Question: I'm creating a web project in Visual Studio 2012 using C# which fetch data from database and shows in a grid-view. There are many number of columns in the database, which shows on the grid-view as it is. I want to make an option for the user to eliminate unwanted columns using check-boxes and after checking, on a button click it must update.
Till now I've tried doing the code shown below but no luck.
'''
protected void btn_modify_Click(object sender, EventArgs e)
{
if (CheckBox2.Checked)
{
this.GridView1.Columns[2].Visible = false;
}
else
{
this.GridView1.Columns[2].Visible = true;
}
}
'''
.aspx code is as follows.
'''
<%@ Page Language="C#" AutoEventWireup="true" CodeBehind="Reporting Mopdule.aspx.cs" Inherits="WebApplication1.Reporting_Mopdule" %>
<%@ Register assembly="AjaxControlToolkit" namespace="AjaxControlToolkit" tagprefix="ajax" %>
<!DOCTYPE html>
<html xmlns="http://www.w3.org/1999/xhtml">
<head runat="server">
<title></title>
<style type="text/css">
.newStyle1 {
font-family: "Gill Sans", "Gill Sans MT", Calibri, "Trebuchet MS", sans-serif;
font-size: x-large;
}
.newStyle2 {
font-family: "Gill Sans", "Gill Sans MT", Calibri, "Trebuchet MS", sans-serif;
color: #0000FF;
}
.newStyle3 {
font-family: "Gill Sans", "Gill Sans MT", Calibri, "Trebuchet MS", sans-serif;
color: #0000FF;
}
.newStyle4 {
color: #0000FF;
font-family: "Gill Sans", "Gill Sans MT", Calibri, "Trebuchet MS", sans-serif;
}
.newStyle5 {
font-family: "Gill Sans", "Gill Sans MT", Calibri, "Trebuchet MS", sans-serif;
color: #0000FF;
}
.auto-style3 {
width: 122px;
}
.newStyle6 {
font-family: "Gill Sans", "Gill Sans MT", Calibri, "Trebuchet MS", sans-serif;
font-size: x-large;
}
.newStyle7 {
position: absolute;
}
.auto-style5 {
width: 117px;
}
.auto-style7 {
width: 59px;
}
.auto-style8 {
width: 65px;
}
.newStyle8 {
position: absolute;
}
.newStyle9 {
position: absolute;
}
.auto-style9 {
width: 305px;
}
.newStyle10 {
position: absolute;
}
.newStyle11 {
text-decoration: underline;
}
</style>
</head>
<body>
<form id="form1" runat="server">
<div>
<ajax:ToolkitScriptManager ID="toolkit1" runat="server"></ajax:ToolkitScriptManager>
</div>
&nbsp;&nbsp;&nbsp;&nbsp;&nbsp;&nbsp;&nbsp;&nbsp;
<table style="width:100%;">
<caption style="width: 478px">
<asp:Label ID="Label6" runat="server" CssClass="newStyle6" Font-Bold="True" Text="Report On Energy Development"></asp:Label>
</caption>
<tr>
<td>&nbsp;</td>
<td>&nbsp;</td>
</tr>
</table>
&nbsp;
<table style="width: 69%; margin-top: 0px; height: 303px;">
<caption>
<br />
</caption>
<tr>
<td class="auto-style5">
<asp:Label ID="Label1" runat="server" CssClass="newStyle2" Text="State"></asp:Label>
</td>
<td>
<asp:Label ID="Label2" runat="server" CssClass="newStyle3" Text="Cluster"></asp:Label>
</td>
<td class="auto-style9">
<asp:Label ID="Label3" runat="server" CssClass="newStyle4" Text="DateFrom : "></asp:Label>
</td>
<td class="auto-style3">
<asp:Label ID="Label4" runat="server" CssClass="newStyle5" Text="DateTo :"></asp:Label>
</td>
<td class="auto-style7">&nbsp;</td>
<td class="auto-style8">
<asp:Button ID="Button3" runat="server" Height="34px" OnClick="Button3_Click" Text="Export To Excel" Width="138px" />
</td>
<td class="auto-style8" rowspan="11">
<asp:Panel ID="Panel1" runat="server" Width="224px">
<table style="width: 99%;">
<tr>
<td>
<asp:CheckBox ID="CheckBox17" runat="server" AutoPostBack="True" OnCheckedChanged="CheckBox17_CheckedChanged" Text="All" />
</td>
</tr>
<tr>
<td>
<asp:CheckBox ID="CheckBox2" runat="server" Text="SerialNo" OnCheckedChanged="CheckBox2_CheckedChanged" />
</td>
</tr>
<tr>
<td>
<asp:CheckBox ID="CheckBox11" runat="server" Text="Load_Enegy_Cumulative" />
</td>
</tr>
<tr>
<td>
<asp:CheckBox ID="CheckBox3" runat="server" Text="SiteName" />
</td>
</tr>
<tr>
<td>
<asp:CheckBox ID="CheckBox12" runat="server" Text="Mains_Energy_Daily" />
</td>
</tr>
<tr>
<td>
<asp:CheckBox ID="CheckBox4" runat="server" Text="SiteId" />
</td>
</tr>
<tr>
<td>
<asp:CheckBox ID="CheckBox13" runat="server" Text="Mains_Energy_Cumulative" />
</td>
</tr>
<tr>
<td>
<asp:CheckBox ID="CheckBox5" runat="server" Text="State" />
</td>
</tr>
<tr>
<td>
<asp:CheckBox ID="CheckBox14" runat="server" Text="Solar_Energy_Daily" />
</td>
</tr>
<tr>
<td>
<asp:CheckBox ID="CheckBox6" runat="server" OnCheckedChanged="CheckBox6_CheckedChanged" Text="Cluster" />
</td>
</tr>
<tr>
<td>
<asp:CheckBox ID="CheckBox15" runat="server" Text="Solar_Energy_Cumulative" />
</td>
</tr>
<tr>
<td>
<asp:CheckBox ID="CheckBox7" runat="server" Text="Date" />
</td>
</tr>
<tr>
<td>
<asp:CheckBox ID="CheckBox16" runat="server" Text="Generate_Date" />
</td>
</tr>
<tr>
<td>
<asp:CheckBox ID="CheckBox8" runat="server" Text="Dg_Energy_Daily" />
</td>
</tr>
<tr>
<td>
<asp:CheckBox ID="CheckBox9" runat="server" Text="Dg_Energy_Cumulative" />
</td>
</tr>
<tr>
<td>
<asp:CheckBox ID="CheckBox10" runat="server" Text="Load_Energy_Daily" />
</td>
</tr>
</table>
</asp:Panel>
</td>
</tr>
<tr>
<td class="auto-style5">
<asp:DropDownList ID="DropDownList1" runat="server" AutoPostBack="True" OnSelectedIndexChanged="DropDownList1_SelectedIndexChanged">
</asp:DropDownList>
</td>
<td>
<asp:DropDownList ID="DropDownList2" runat="server" AutoPostBack="True">
</asp:DropDownList>
</td>
<td class="auto-style9">
<asp:TextBox ID="TextBox1" runat="server" style="margin-top: 0px" OnTextChanged="TextBox1_TextChanged"></asp:TextBox>
<ajax:CalendarExtender ID="TextBox1_CalendarExtender" runat="server" Enabled="True" TargetControlID="TextBox1">
</ajax:CalendarExtender>
</td>
<td class="auto-style3">
<asp:TextBox ID="TextBox2" runat="server" OnTextChanged="TextBox2_TextChanged" ></asp:TextBox>
<ajax:CalendarExtender ID="TextBox2_CalendarExtender" runat="server" Enabled="True" TargetControlID="TextBox2">
</ajax:CalendarExtender>
</td>
<td class="auto-style7">
<asp:Button ID="Button1" runat="server" Text="Submit" OnClick="Button1_Click" />
</td>
<td class="auto-style8">
<asp:Button ID="Button4" runat="server" Height="30px" OnClick="Button4_Click" Text="Export To PDF" Width="139px" />
</td>
</tr>
<tr>
<td class="auto-style5">
&nbsp;</td>
<td>
&nbsp;</td>
<td class="auto-style9">
&nbsp;</td>
<td class="auto-style3">
<asp:TextBox ID="TextBox3" runat="server" AutoPostBack="True"></asp:TextBox>
</td>
<td class="auto-style7">&nbsp;</td>
<td class="auto-style8">
<asp:Button ID="Button5" runat="server" OnClick="Button5_Click" Text="Hide" Width="44px" />
<asp:Button ID="Button6" runat="server" OnClick="Button6_Click" Text="Show" />
</td>
</tr>
<tr>
<td class="auto-style5">
&nbsp;</td>
<td>
&nbsp;</td>
<td class="auto-style9">
&nbsp;</td>
<td class="auto-style3">
&nbsp;</td>
<td class="auto-style7">
&nbsp;</td>
<td class="auto-style8">
<asp:Button ID="Button7" runat="server" Height="31px" OnClick="Button7_Click" Text="Modify Table" Width="139px"
/>
</td>
</tr>
<tr>
<td class="auto-style5">&nbsp;</td>
<td>&nbsp;</td>
<td class="auto-style9">&nbsp;</td>
<td class="auto-style3">&nbsp;</td>
<td class="auto-style7">&nbsp;</td>
<td class="auto-style8">
&nbsp;</td>
</tr>
<tr>
<td class="auto-style5">&nbsp;</td>
<td>&nbsp;</td>
<td class="auto-style9">&nbsp;</td>
<td class="auto-style3">&nbsp;</td>
<td class="auto-style7">&nbsp;</td>
<td class="auto-style8">
&nbsp;</td>
</tr>
<tr>
<td class="auto-style5">&nbsp;</td>
<td>&nbsp;</td>
<td class="auto-style9">&nbsp;</td>
<td class="auto-style3">&nbsp;</td>
<td class="auto-style7">&nbsp;</td>
<td class="auto-style8">
&nbsp;&nbsp;&nbsp;&nbsp;&nbsp;&nbsp;
</td>
</tr>
<tr>
<td class="auto-style5">&nbsp;</td>
<td>&nbsp;</td>
<td class="auto-style9">&nbsp;</td>
<td class="auto-style3">&nbsp;</td>
<td class="auto-style7">&nbsp;</td>
<td class="auto-style8">&nbsp;</td>
</tr>
<tr>
<td class="auto-style5">
&nbsp;</td>
<td>
&nbsp;</td>
<td class="auto-style9">&nbsp;</td>
<td class="auto-style3">&nbsp;</td>
<td class="auto-style7">&nbsp;</td>
<td class="auto-style8">&nbsp;</td>
</tr>
<tr>
<td class="auto-style5">
&nbsp;</td>
<td>
&nbsp;</td>
<td class="auto-style9">
&nbsp;</td>
<td class="auto-style3">
&nbsp;</td>
<td class="auto-style7">
&nbsp;</td>
<td class="auto-style8">
&nbsp;</td>
</tr>
<tr>
<td class="auto-style5">
&nbsp;</td>
<td>
&nbsp;</td>
<td class="auto-style9">
&nbsp;</td>
<td class="auto-style3">
&nbsp;</td>
<td class="auto-style7">
&nbsp;</td>
<td class="auto-style8">
&nbsp;</td>
</tr>
</table>
&nbsp;&nbsp;<table style="width:100%;">
<tr>
<td>
<asp:UpdatePanel ID="UpdatePanel1" runat="server">
<ContentTemplate>
<asp:GridView ID="GridView1" runat="server" CellPadding="3" Height="185px" OnSelectedIndexChanged="GridView1_SelectedIndexChanged" Width="297px" AutoGenerateColumns="false" BackColor="#DEBA84" BorderColor="#DEBA84" BorderStyle="None" BorderWidth="1px" CellSpacing="2">
<FooterStyle BackColor="#F7DFB5" ForeColor="#8C4510" />
<HeaderStyle BackColor="#A55129" Font-Bold="True" ForeColor="White" />
<PagerStyle ForeColor="#8C4510" HorizontalAlign="Center" />
<PagerTemplate>
<asp:CheckBox ID="CheckBox1" runat="server" />
</PagerTemplate>
<RowStyle BackColor="#FFF7E7" ForeColor="#8C4510" />
<SelectedRowStyle BackColor="#738A9C" Font-Bold="True" ForeColor="White" />
<SortedAscendingCellStyle BackColor="#FFF1D4" />
<SortedAscendingHeaderStyle BackColor="#B95C30" />
<SortedDescendingCellStyle BackColor="#F1E5CE" />
<SortedDescendingHeaderStyle BackColor="#93451F" />
</asp:GridView>
</ContentTemplate>
</asp:UpdatePanel>
</td>
</tr>
</table>
&nbsp;&nbsp;&nbsp;&nbsp;&nbsp;&nbsp;&nbsp;&nbsp;&nbsp;&nbsp;&nbsp;&nbsp;&nbsp;&nbsp;&nbsp;&nbsp;&nbsp;&nbsp;&nbsp;&nbsp;&nbsp;&nbsp;&nbsp;&nbsp;&nbsp;&nbsp;&nbsp;&nbsp;&nbsp;&nbsp;&nbsp;&nbsp;&nbsp;&nbsp;&nbsp;&nbsp;&nbsp;&nbsp;&nbsp;&nbsp;&nbsp;&nbsp;
<br />
&nbsp;&nbsp;&nbsp;&nbsp;&nbsp;&nbsp;&nbsp;&nbsp;&nbsp;&nbsp;&nbsp;&nbsp;&nbsp;&nbsp;&nbsp;&nbsp;&nbsp;&nbsp;&nbsp;&nbsp;&nbsp;&nbsp;&nbsp;&nbsp;&nbsp;&nbsp;&nbsp;&nbsp;&nbsp;&nbsp;&nbsp;&nbsp;&nbsp;&nbsp;&nbsp;&nbsp;&nbsp;&nbsp;&nbsp;&nbsp;&nbsp;&nbsp;&nbsp;&nbsp;&nbsp;&nbsp;&nbsp;&nbsp;&nbsp;&nbsp;&nbsp;&nbsp;&nbsp;&nbsp;&nbsp;&nbsp;&nbsp;&nbsp;&nbsp;&nbsp;&nbsp;&nbsp;&nbsp;&nbsp;&nbsp;&nbsp;&nbsp;&nbsp;&nbsp;&nbsp;&nbsp;&nbsp;&nbsp;&nbsp;&nbsp;&nbsp;&nbsp;&nbsp;&nbsp;&nbsp;&nbsp;&nbsp;&nbsp;&nbsp;&nbsp;&nbsp;&nbsp;&nbsp;&nbsp;&nbsp;&nbsp;&nbsp;&nbsp;&nbsp;&nbsp;&nbsp;&nbsp;&nbsp;&nbsp;&nbsp;&nbsp;&nbsp;&nbsp;&nbsp;&nbsp;&nbsp;&nbsp;&nbsp;&nbsp;&nbsp;&nbsp;&nbsp;&nbsp;&nbsp;&nbsp;&nbsp;&nbsp;&nbsp;&nbsp;&nbsp;&nbsp;&nbsp;&nbsp;&nbsp;&nbsp;&nbsp;&nbsp;&nbsp;&nbsp;&nbsp;&nbsp;&nbsp;&nbsp;&nbsp;&nbsp;&nbsp;&nbsp;&nbsp;&nbsp;&nbsp;&nbsp;&nbsp;&nbsp;&nbsp;&nbsp;&nbsp;&nbsp;&nbsp;&nbsp;&nbsp;&nbsp;&nbsp;&nbsp;&nbsp;&nbsp;&nbsp;&nbsp;&nbsp;&nbsp;&nbsp;&nbsp;&nbsp;&nbsp;&nbsp;&nbsp;&nbsp;&nbsp;&nbsp;&nbsp;&nbsp;&nbsp;&nbsp;&nbsp;&nbsp;&nbsp;&nbsp;&nbsp;&nbsp;&nbsp;&nbsp;&nbsp;&nbsp;&nbsp;&nbsp;&nbsp;&nbsp;&nbsp;&nbsp;&nbsp;&nbsp;&nbsp;&nbsp;&nbsp;&nbsp;&nbsp;&nbsp;&nbsp;&nbsp;&nbsp;&nbsp;&nbsp;&nbsp;&nbsp;&nbsp;&nbsp;&nbsp;&nbsp;&nbsp;&nbsp;&nbsp;&nbsp;&nbsp;&nbsp;&nbsp;&nbsp;&nbsp;&nbsp;&nbsp;&nbsp;&nbsp;&nbsp;&nbsp;&nbsp;&nbsp;&nbsp;&nbsp;&nbsp;&nbsp;&nbsp;&nbsp;
<br />
<br />
<br />
<br />
<br />
<br />
<br />
<br />
<br />
<br />
<br />
<br />
<br />
<br />
<br />
<br />
<br />
<br />
<br />
</form>
</body>
</html>
'''
In the below image you can see many check-boxes. I want the user to select what all columns they need by clicking on the check-boxes and only those columns be shown in the grid-view, after clicking the button "Modify Table".

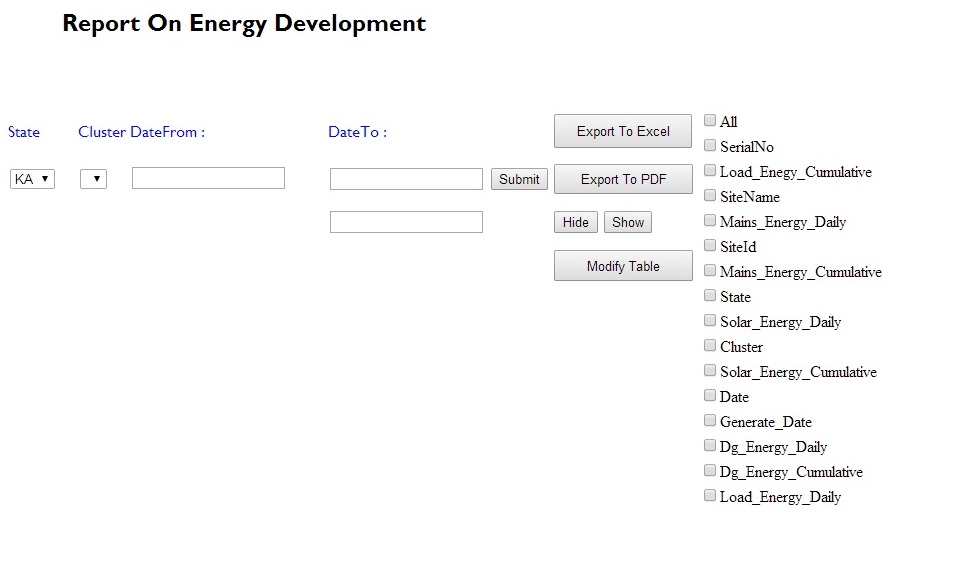
Answer: try this,
Using column name you can achieve this.
'''
<asp:GridView ID="GridView1" runat="server" CellPadding="3" Height="185px" Width="297px"
BackColor="#DEBA84" BorderColor="#DEBA84" BorderStyle="None" BorderWidth="1px" CellSpacing="2">
<Columns>
<asp:BoundField HeaderText="ColumnName" DataField="ColumnName" />
<%--Add Boundfield as per your columns--%>
<asp:BoundField HeaderText="ColumnName" DataField="ColumnName" />
</Columns>
</asp:GridView>
'''